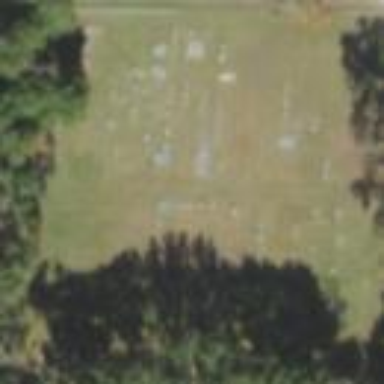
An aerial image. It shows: Graveyard.